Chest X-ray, PA view. Patient: 65 years old, sex M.
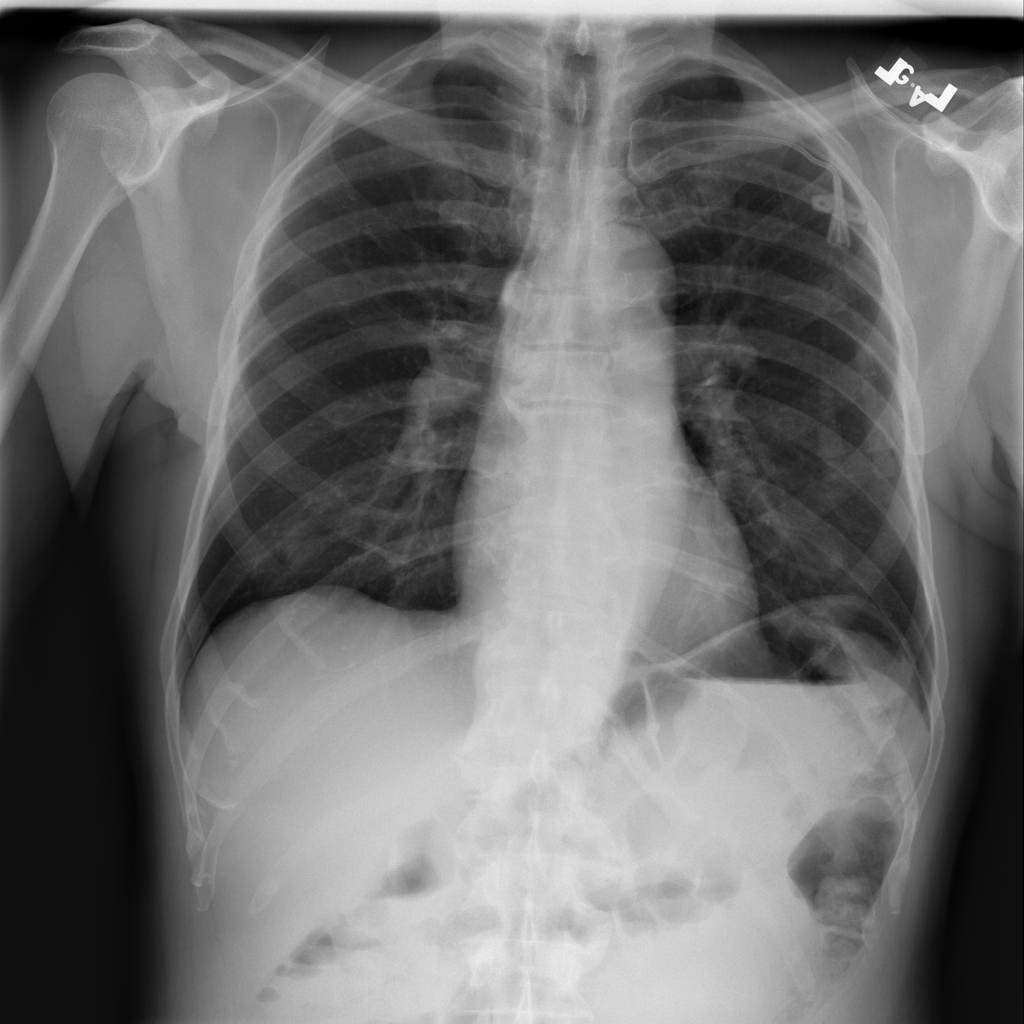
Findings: Consolidation